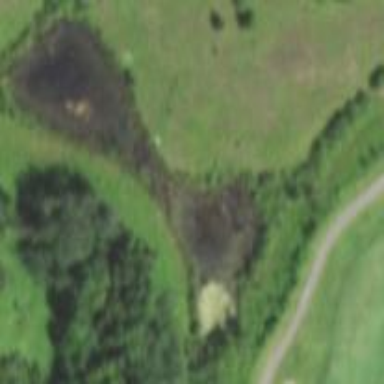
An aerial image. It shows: Water hazard on golf course. The hazard is natural water feature.